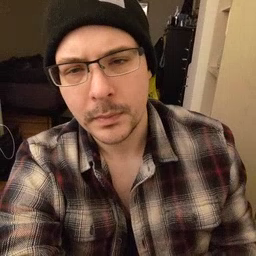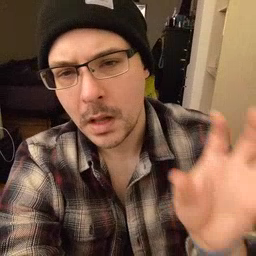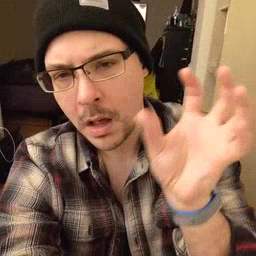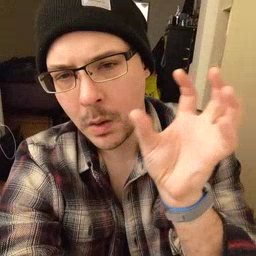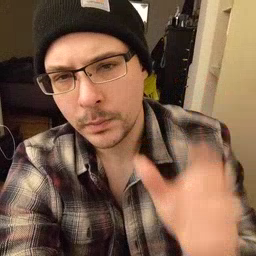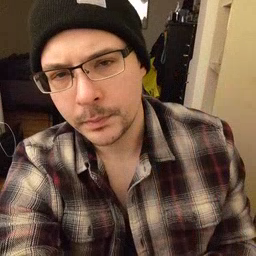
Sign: cloud